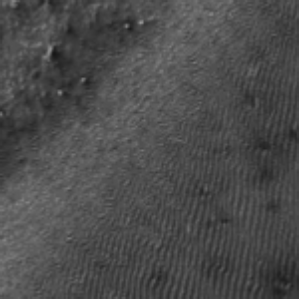
Label: frost